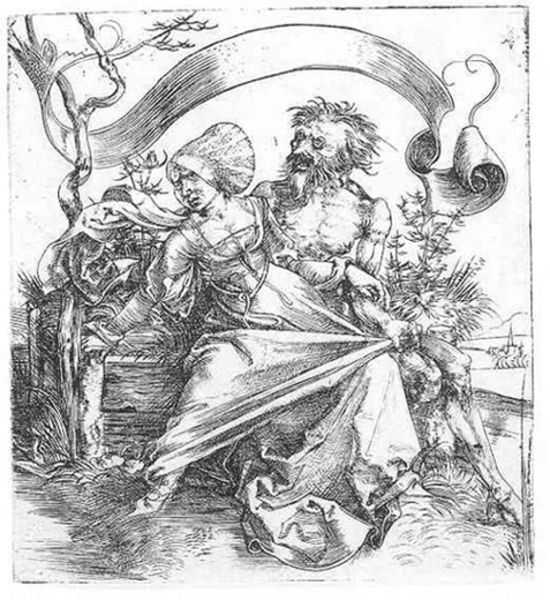
Titel: Junge Frau, vom Tode bedroht (Der Gewalttätige)
Künstler: Albrecht Dürer
Standort: Karlsruhe
Institution: Staatliche Kunsthalle Karlsruhe
Schlagwörter: baum, berg, hand, himmel, kampf, mann, nackt, weiß, kirchturm, landschaft, sitzen, stadt, äste, busen, frau, grau, hintergrund, holz, hut, kleid, schwarz, skizze, stroh, zeichnung, blick, dame, gras, gürtel, tier, tuch, wiese, zaun, haube, rock, schleife, alt, bart, mütze, augen, band, böse, falten, halten, tod, ast, baumstamm, feld, felder, gräser, natur, stamm, strauch, busch, kirche, boden, gewand, haare, schnur, stoff, tücher, paar, pflanze, pflanzen, turm, kopfbedeckung, bein, holzschnitt, magd, mieder, fahne, flagge, leer, dorf, grafik, graphik, ziehen, bank, figuren, angst, banner, gewalt, krieg, wild, karikatur, weib, muskeln, festhalten, bretter, faltenwurf, junge, knie, oberkörper, dekolleté, dünn, flucht, knochen, alter, greis, buch, zweig, sex, druck, druckgraphik, schwarz-weiss, druckgrafik, schraffur, radierung, stich, gefahr, illustration, raub, streit, übergriff, hässlich, wirr, flüchten, bleistift, dämon, kämpfen, stift, kneifer, schoss, bedrohung, leben, brief, hölle, teufel, satyr, versuchung, gier, lust, wollust, mittelalter, entführung, unkraut, wut, gestrüpp, dürer, kraut, kupferstich, sünde, zorn, satan, reissen, dionysos, banderole, fratze, hexe, monster, riss, bedrängnis, spruchband, misthaufen, zank, schrecklich, schwraz, bedrängen, bedrängt, susanna, wehrhaft, todsünde, zwang, nakct, zerren, wehren, kleidd, dyonisos, pest, ziehend, laster, täufel, irre, renaisance, abscheu, vergewaltigung, ablehnung, gesundheit, bösartig, wolllust, sträuben, banner7, teufel und magd, krampus, ziehem, sprucband, habgier, amgst, bedrochung, lady, deavel, penart, sche wants to go away, volutenband, lustmolch, strolch, ehezwist, die sieben todsünden